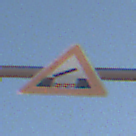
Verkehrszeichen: BeweglicheBruecke
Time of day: MorningAfternoon
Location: Outdoor (Nature)
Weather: PartlyCloudy
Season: NotSpecified
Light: Natural